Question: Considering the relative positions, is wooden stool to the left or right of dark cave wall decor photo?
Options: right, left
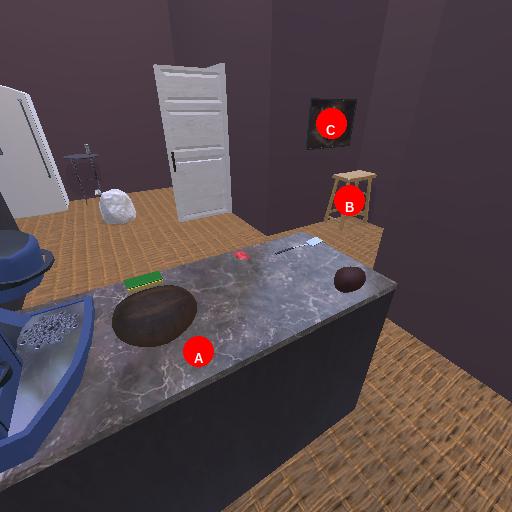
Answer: right